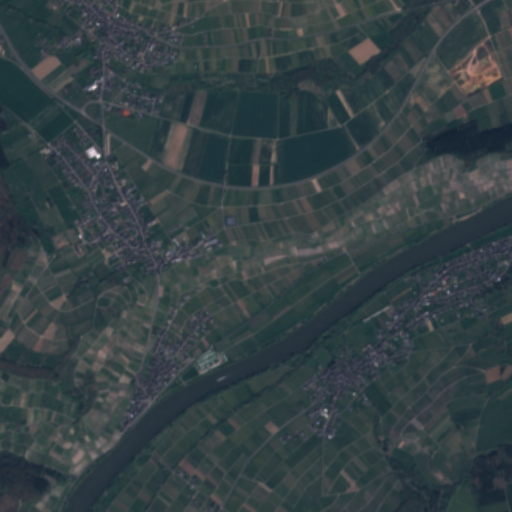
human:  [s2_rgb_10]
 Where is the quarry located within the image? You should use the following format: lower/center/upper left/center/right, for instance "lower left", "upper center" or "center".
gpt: The quarry is located in the upper right of the image.
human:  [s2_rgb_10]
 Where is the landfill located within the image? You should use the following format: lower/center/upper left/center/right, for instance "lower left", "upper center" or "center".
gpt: There is no landfill in the image.